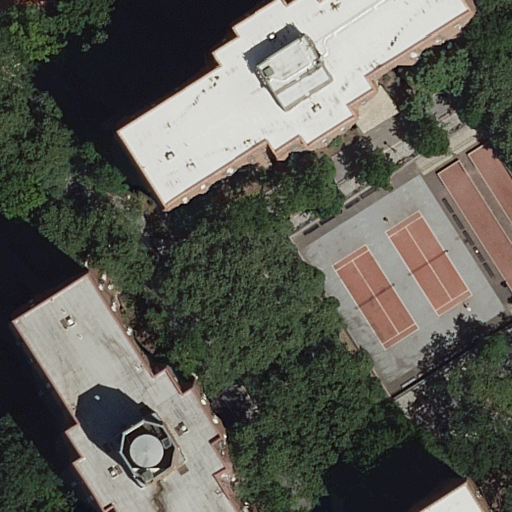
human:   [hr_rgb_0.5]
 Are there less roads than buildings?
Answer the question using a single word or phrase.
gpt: no

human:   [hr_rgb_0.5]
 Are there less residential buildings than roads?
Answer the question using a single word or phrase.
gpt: yes

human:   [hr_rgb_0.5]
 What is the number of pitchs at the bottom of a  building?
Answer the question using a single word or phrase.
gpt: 2

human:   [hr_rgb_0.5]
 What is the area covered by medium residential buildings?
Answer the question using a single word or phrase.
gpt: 461m2

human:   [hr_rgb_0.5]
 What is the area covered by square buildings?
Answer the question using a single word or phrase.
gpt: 0m2

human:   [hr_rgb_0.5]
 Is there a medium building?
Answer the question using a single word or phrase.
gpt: yes

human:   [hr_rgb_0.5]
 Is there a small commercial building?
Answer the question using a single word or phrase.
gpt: no

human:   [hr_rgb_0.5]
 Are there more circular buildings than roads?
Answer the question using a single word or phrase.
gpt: no

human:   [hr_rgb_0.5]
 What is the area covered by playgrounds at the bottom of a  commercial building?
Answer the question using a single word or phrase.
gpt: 0m2

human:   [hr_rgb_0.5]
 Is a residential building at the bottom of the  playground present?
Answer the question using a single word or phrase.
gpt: yes

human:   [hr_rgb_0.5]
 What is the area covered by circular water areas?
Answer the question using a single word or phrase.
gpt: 0m2

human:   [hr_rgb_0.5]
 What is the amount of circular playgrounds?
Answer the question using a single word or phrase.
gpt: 0

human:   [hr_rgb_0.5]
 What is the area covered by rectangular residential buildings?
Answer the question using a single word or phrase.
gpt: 0m2

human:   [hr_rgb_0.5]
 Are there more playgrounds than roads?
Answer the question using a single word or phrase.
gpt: no

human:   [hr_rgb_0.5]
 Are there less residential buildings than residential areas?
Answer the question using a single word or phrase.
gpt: no

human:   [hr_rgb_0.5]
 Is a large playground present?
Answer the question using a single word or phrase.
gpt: no

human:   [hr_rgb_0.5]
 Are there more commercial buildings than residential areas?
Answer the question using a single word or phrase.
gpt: no

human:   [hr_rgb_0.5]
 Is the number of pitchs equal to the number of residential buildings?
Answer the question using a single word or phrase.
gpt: no

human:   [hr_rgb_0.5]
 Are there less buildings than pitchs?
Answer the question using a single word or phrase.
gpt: no

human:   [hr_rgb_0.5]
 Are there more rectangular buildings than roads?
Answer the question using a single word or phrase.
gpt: no

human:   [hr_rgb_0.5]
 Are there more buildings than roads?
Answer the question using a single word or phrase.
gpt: no

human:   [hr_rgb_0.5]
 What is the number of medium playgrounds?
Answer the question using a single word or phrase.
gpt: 1

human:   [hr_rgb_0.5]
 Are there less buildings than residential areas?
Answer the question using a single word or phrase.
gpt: no

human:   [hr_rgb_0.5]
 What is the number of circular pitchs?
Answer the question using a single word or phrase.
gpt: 0

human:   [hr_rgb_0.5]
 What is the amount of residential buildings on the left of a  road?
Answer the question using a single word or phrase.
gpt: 2

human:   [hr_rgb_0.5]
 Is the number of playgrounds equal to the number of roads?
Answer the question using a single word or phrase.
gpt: no

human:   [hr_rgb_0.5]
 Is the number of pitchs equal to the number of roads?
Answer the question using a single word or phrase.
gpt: no

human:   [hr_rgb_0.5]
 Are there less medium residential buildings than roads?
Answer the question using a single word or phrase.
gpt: yes

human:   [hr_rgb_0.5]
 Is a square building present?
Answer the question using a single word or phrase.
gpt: no

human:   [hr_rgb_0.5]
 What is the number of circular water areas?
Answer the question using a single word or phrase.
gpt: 0

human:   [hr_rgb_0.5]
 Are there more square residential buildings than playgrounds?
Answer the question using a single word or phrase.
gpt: no

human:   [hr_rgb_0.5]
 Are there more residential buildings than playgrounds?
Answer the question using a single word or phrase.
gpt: yes

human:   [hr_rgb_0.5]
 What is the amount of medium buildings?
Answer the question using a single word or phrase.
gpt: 1

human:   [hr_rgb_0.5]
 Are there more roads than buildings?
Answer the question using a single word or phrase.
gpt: yes

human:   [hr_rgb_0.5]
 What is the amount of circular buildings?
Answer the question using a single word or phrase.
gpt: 0

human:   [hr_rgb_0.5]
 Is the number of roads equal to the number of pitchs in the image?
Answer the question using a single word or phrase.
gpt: no